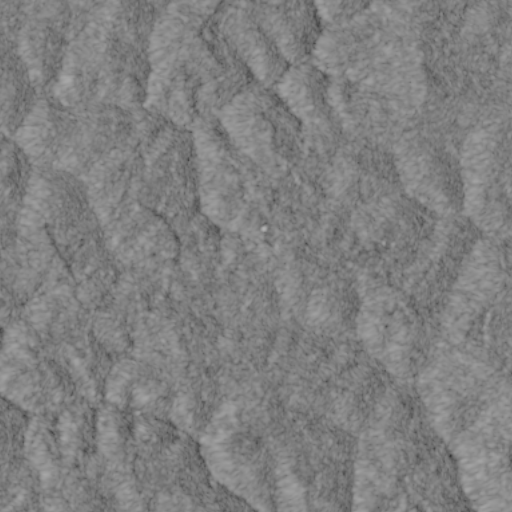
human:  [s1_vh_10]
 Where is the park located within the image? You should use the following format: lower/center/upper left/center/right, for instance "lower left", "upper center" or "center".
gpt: The park is located in the center right of the image.
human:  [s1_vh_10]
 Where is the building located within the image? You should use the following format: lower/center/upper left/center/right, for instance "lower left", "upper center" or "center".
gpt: The building is located in the center right of the image.
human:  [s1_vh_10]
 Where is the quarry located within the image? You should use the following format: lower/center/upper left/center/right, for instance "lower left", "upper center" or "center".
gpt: There is no quarry in the image.

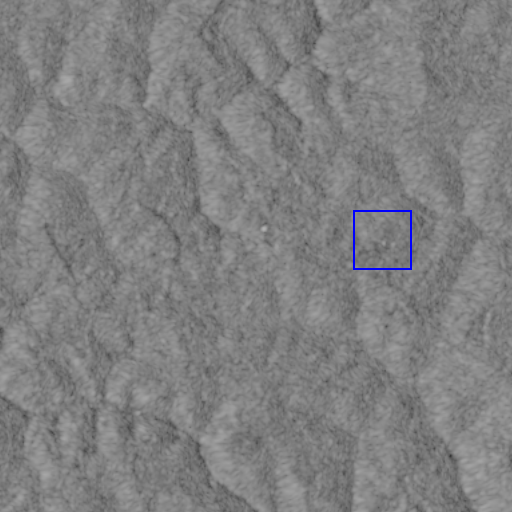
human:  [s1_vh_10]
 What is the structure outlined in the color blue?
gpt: The structure outlined in blue is a park.
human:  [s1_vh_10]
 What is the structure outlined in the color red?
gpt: There is no red outline.